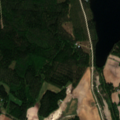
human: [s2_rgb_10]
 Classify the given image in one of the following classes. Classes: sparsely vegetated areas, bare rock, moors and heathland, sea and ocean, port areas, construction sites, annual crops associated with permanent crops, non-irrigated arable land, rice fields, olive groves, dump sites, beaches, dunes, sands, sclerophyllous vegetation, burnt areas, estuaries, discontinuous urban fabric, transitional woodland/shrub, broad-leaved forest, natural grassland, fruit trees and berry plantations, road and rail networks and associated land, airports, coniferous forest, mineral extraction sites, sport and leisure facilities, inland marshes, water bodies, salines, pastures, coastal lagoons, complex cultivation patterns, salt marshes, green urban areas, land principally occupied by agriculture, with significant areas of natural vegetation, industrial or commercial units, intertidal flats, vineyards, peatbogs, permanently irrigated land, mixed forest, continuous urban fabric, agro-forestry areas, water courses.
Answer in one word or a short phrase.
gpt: land principally occupied by agriculture, with significant areas of natural vegetation, coniferous forest, mixed forest, water bodies